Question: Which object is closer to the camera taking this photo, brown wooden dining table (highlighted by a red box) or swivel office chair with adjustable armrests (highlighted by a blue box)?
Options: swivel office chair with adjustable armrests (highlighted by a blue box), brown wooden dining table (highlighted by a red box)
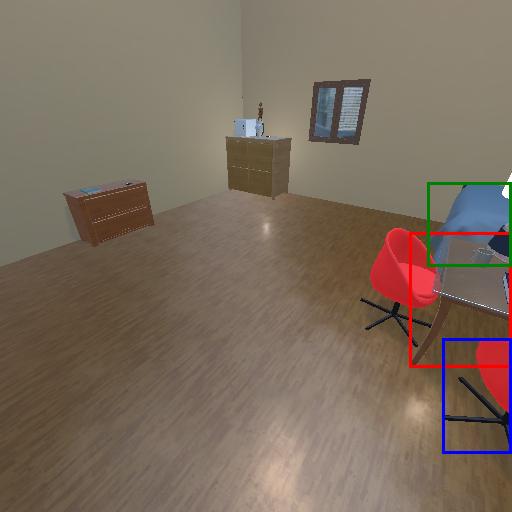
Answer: swivel office chair with adjustable armrests (highlighted by a blue box)